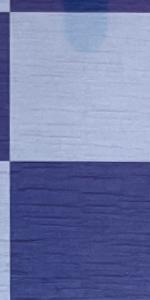
Label: Empty